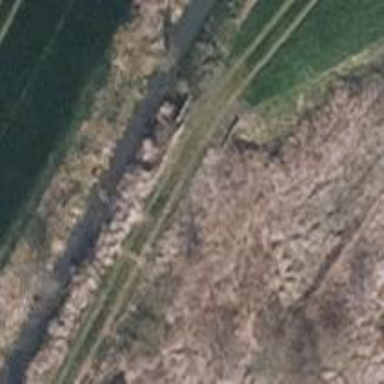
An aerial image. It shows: Abandoned historic railway track with grass surface. The track is graded as grade 5.